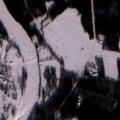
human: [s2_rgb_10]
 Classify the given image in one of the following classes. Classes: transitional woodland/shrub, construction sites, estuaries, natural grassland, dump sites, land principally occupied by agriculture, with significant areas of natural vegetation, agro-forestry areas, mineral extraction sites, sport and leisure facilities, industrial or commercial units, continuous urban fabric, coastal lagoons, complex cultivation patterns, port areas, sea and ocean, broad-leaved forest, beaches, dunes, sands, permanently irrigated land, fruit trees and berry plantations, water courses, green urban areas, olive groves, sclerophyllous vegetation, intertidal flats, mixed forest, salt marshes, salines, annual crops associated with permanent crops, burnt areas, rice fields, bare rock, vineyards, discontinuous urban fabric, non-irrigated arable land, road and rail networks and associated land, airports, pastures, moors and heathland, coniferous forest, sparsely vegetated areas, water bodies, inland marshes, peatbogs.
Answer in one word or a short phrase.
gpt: non-irrigated arable land, land principally occupied by agriculture, with significant areas of natural vegetation, broad-leaved forest, mixed forest, transitional woodland/shrub, water courses